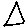
Label: triangle